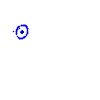
Particle: kaon